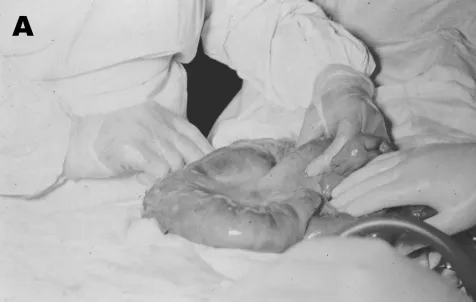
A. Severe edema of a small bowel loop in intestinal anthrax with a large mesenteric lymph node held between the surgeon's fingers.
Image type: medical_photograph (other_medical_photograph)